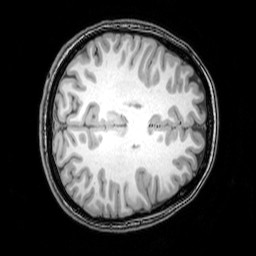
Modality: T1w
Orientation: axial
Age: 24
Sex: female
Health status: healthy
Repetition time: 0.081 s
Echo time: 0.037 s